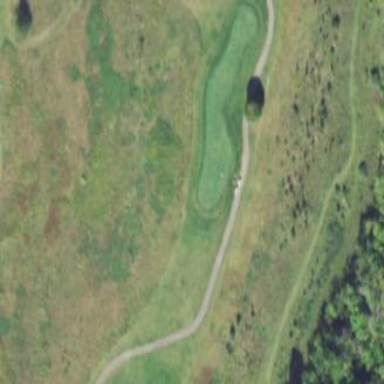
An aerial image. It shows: Area with grass used as rough in golf course.